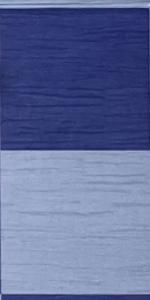
Label: Empty